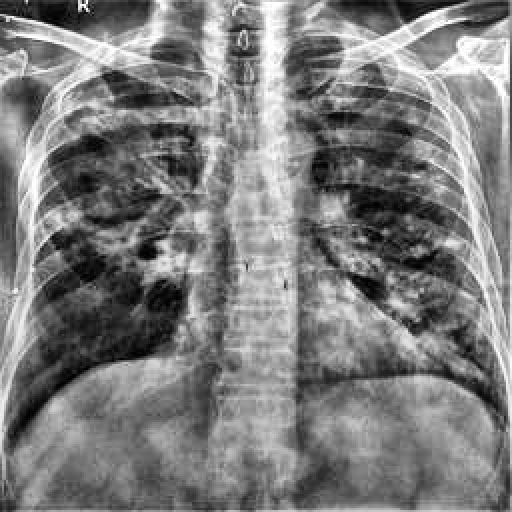
Finding: TUBERCULOSIS